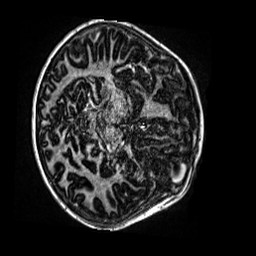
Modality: MP2RAGE
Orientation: axial
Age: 10
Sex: male
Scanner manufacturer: siemens
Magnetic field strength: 3 T
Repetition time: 4 s
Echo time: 0.00299 s